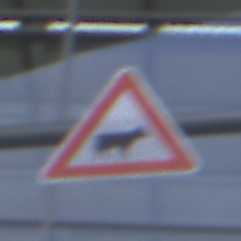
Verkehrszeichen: ViehtriebLinks
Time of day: SunriseSunset
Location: Outdoor (Urban)
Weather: PartlyCloudy
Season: NotSpecified
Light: Natural